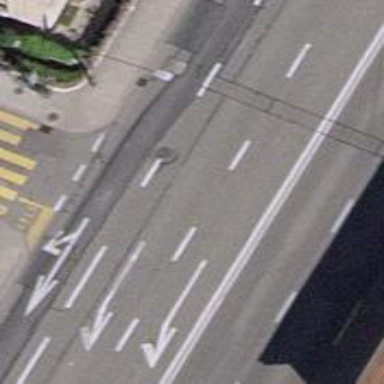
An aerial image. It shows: Asphalt road classified as primary highway.